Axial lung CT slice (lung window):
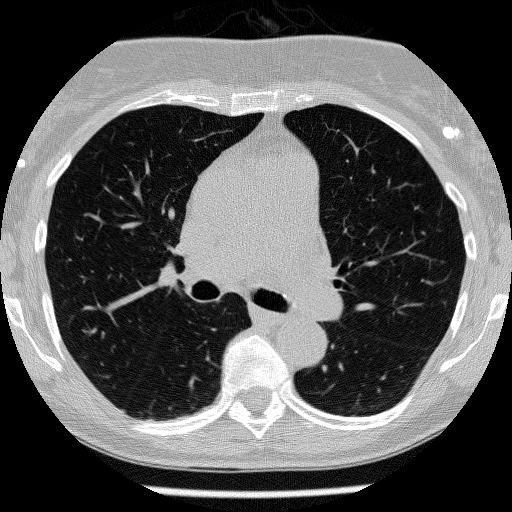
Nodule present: no